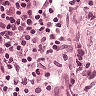
Metastatic tissue present: no